Field crop: maize
Growth stage: 2
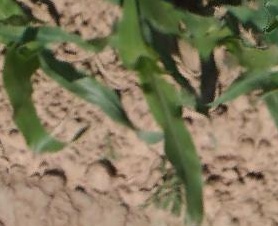
Species: maize